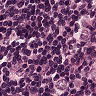
Metastatic tissue present: yes